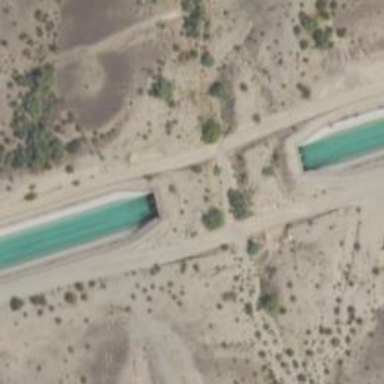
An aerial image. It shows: Culvert tunnel for water canal.